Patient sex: M
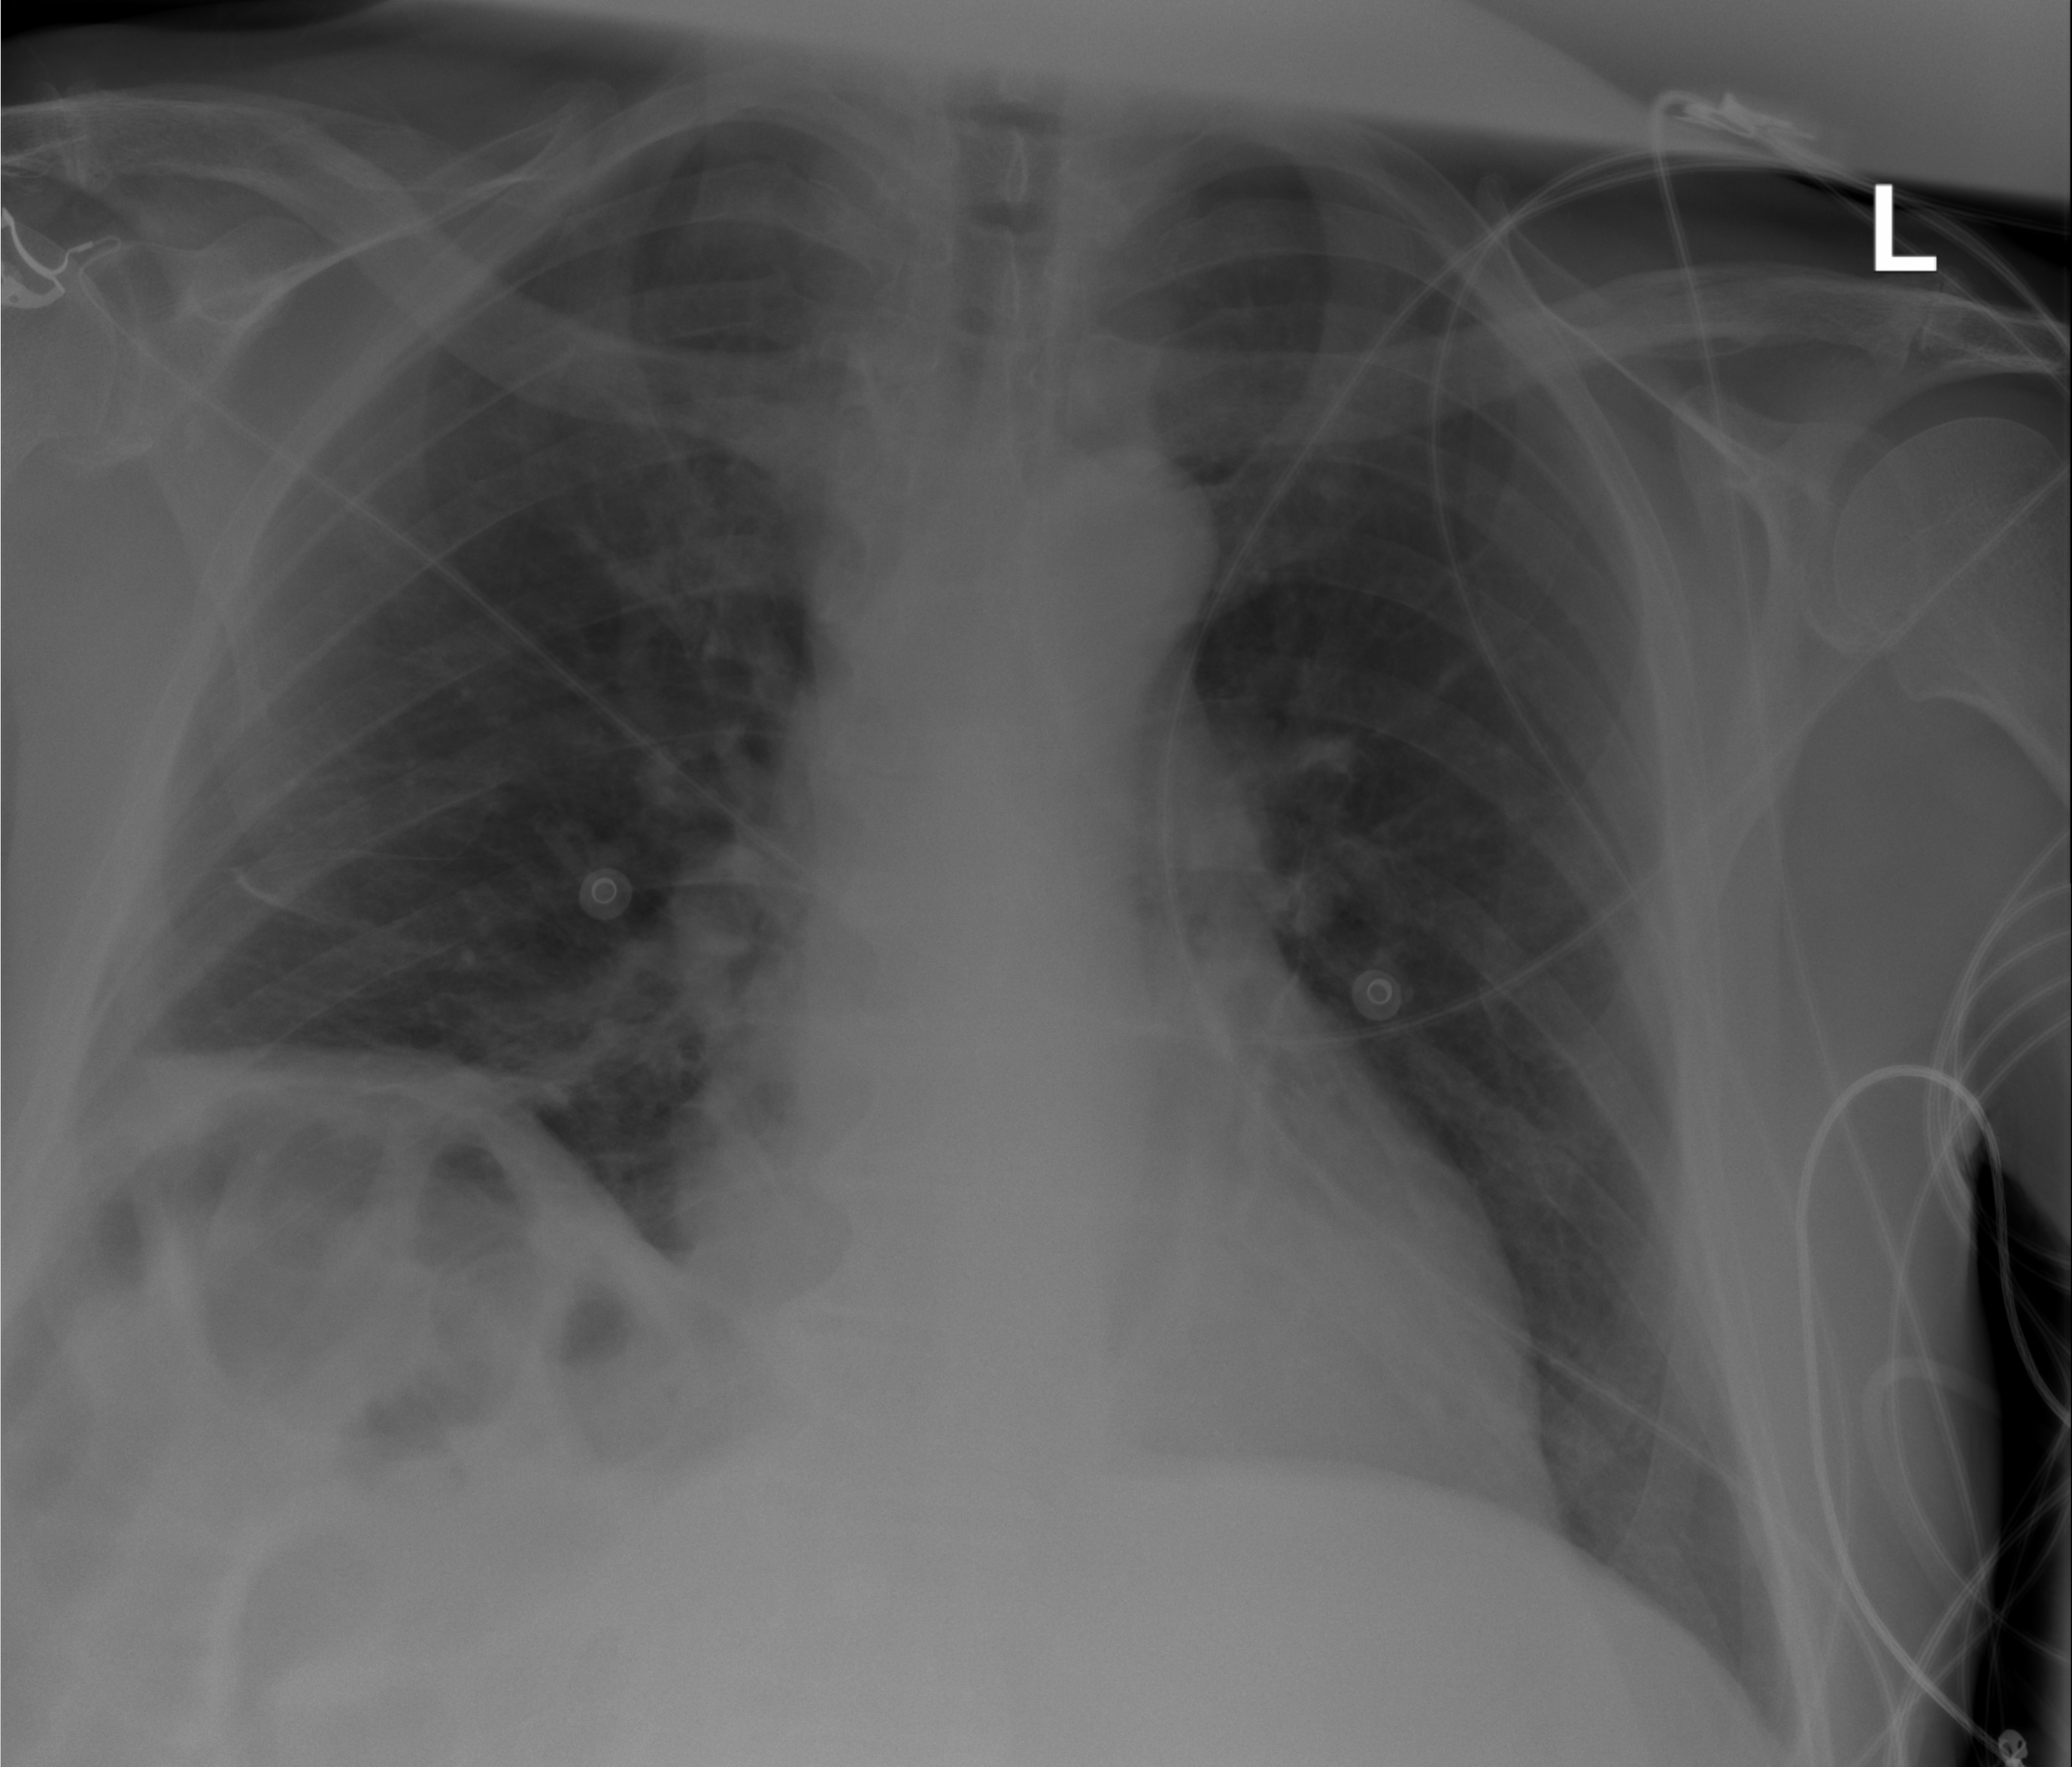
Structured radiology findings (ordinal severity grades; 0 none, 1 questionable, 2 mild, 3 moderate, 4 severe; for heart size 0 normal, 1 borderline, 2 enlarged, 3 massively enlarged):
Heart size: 0
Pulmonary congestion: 0
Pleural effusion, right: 0
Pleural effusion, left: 0
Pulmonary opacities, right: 0
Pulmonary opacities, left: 0
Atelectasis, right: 1
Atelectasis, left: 0